Field crop: maize
Growth stage: 2
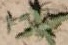
Species: atriplex